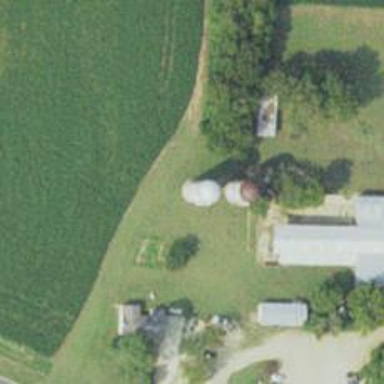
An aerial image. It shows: Silo.